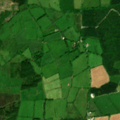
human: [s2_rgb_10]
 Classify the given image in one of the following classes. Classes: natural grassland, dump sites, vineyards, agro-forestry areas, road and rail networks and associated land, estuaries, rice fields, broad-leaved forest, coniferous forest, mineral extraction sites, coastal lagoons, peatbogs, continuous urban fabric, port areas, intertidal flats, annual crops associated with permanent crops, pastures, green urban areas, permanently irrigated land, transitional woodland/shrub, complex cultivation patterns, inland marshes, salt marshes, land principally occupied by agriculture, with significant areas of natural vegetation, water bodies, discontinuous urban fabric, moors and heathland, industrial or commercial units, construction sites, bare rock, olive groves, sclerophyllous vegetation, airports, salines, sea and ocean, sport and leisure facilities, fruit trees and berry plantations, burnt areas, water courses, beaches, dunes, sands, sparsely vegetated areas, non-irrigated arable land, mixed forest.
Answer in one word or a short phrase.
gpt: pastures, coniferous forest, transitional woodland/shrub